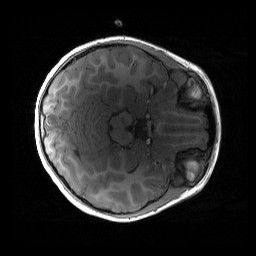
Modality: T1w
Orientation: axial
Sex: female
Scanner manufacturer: siemens
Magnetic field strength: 3 T
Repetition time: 1.9 s
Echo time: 0.00243 s